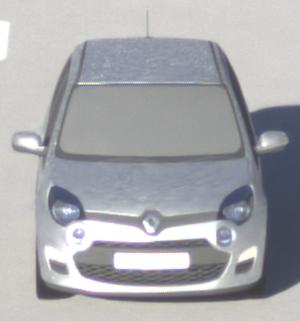
Make: Renault
Model: Twingo 1.2 LEV 16V 75
Detailed model: Twingo (II)
Model produced from: 2012/01
Model produced until: 2014/07
Doors: 3
Color: white
Road condition: dry road
Daytime: sunrise or sunset
Contrast: medium contrast